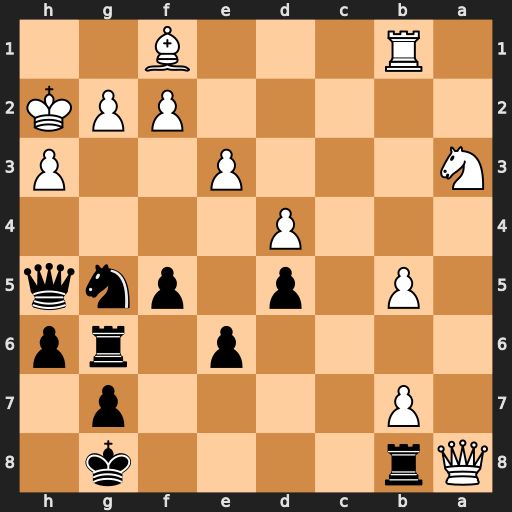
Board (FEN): Qr4k1/1P4p1/4p1rp/1P1p1pnq/3P4/N3P2P/5PPK/1R3B2
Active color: b
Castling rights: -
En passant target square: -
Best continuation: Qxh3+ gxh3 Nf3+ Kh1 Rg1#